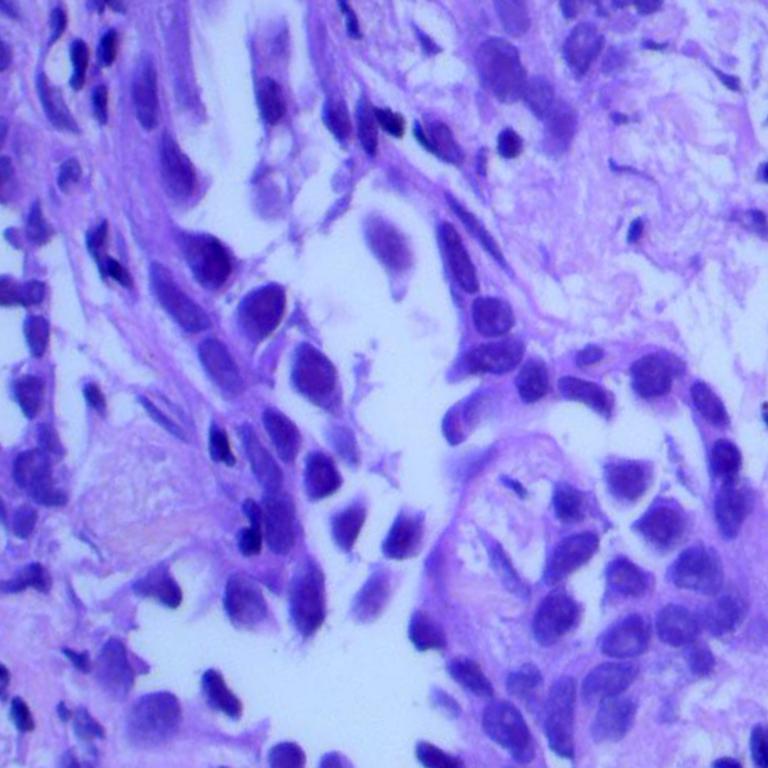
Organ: lung
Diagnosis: adenocarcinomas